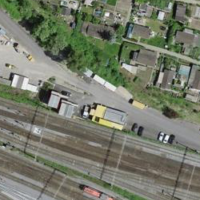
EUNIS habitat code: 57
Species observed at this site:
Convolvulus arvensis